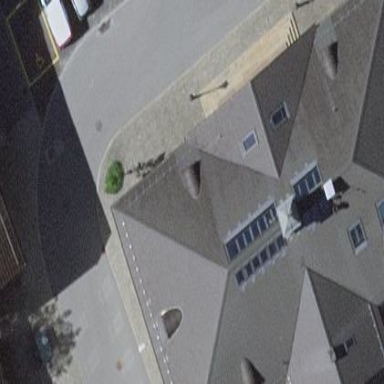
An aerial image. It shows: School building.